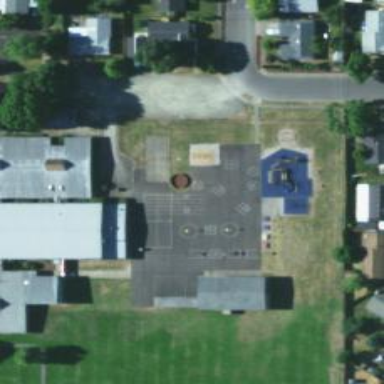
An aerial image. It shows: Schoolyard designated as leisure land.